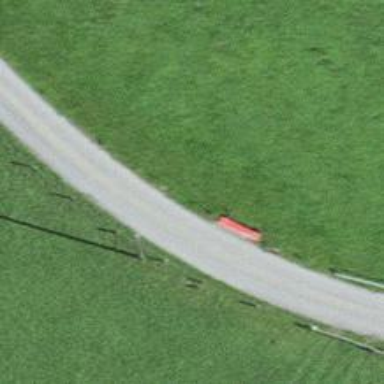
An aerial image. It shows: Red bench.